Question: I am using EXtJS charts to chart data and for some reason it is expanding to the right of window containing it and when using columns, above the window. It seems to be a scaling issue as with just one column/bar it scales and fits everything in perfectly.

'''
{
title: title,
closable:true,
collapsible: true,
//width: 600,
height: 400,
layout: 'fit',
store: Ext.create('Ext.data.Store', {
fields : [ 'metrics', 'dimensions' ],
data : [ {'metrics':metrics, 'dimensions':dimensions}
]
}),
tbar: [{
text: 'Save Chart',
handler: function() {
Ext.MessageBox.confirm('Confirm Download', 'Would you like to download the chart as an image?', function(choice){
if(choice == 'yes'){
var chart = Ext.getCmp('barchart');
chart.save({
type: 'image/png'
});
}
});
}
}, {
text : 'Add a Date Range',
handler : function() {
DateMenu.showBy(this,"bl");
dateMenuContext=this;
}
}],
items: [
{
xtype: 'chart',
animate: true,
shadow: true,
style: 'background:#fff',
store: store,
legend: {
position: 'right'
},
axes: [{
type: 'Numeric',
position: axesposition,
fields: x,
title: title+String(" [Metrics: "+String(metrics)).concat(((dimensions!=null)&&(dimensions!=""))? String(", Dimensions: "+dimensions+"]") : "]"),
grid: true,
minimum: 0,
label: {
renderer: function(v) {
return String(v);
}
},
roundToDecimal: false
}, {
type: 'Category',
position: categoryposition,
fields: y,
title: false
}],
series: [{
type: tp,
label : {
display : "outside",
color : '#333',
'text-anchor' : 'middle',
field : x
},
axis: seriesaxisposition,
gutter: 80,
xField: y,
yField: x,
highlight: true,
tips: {
trackMouse: true,
width: 140,
height: 28,
renderer: function(storeItem, item) {
this.setTitle(String(item['yField'])+": "+String(item.value[1]));
}
}
}]
},
]
};
'''
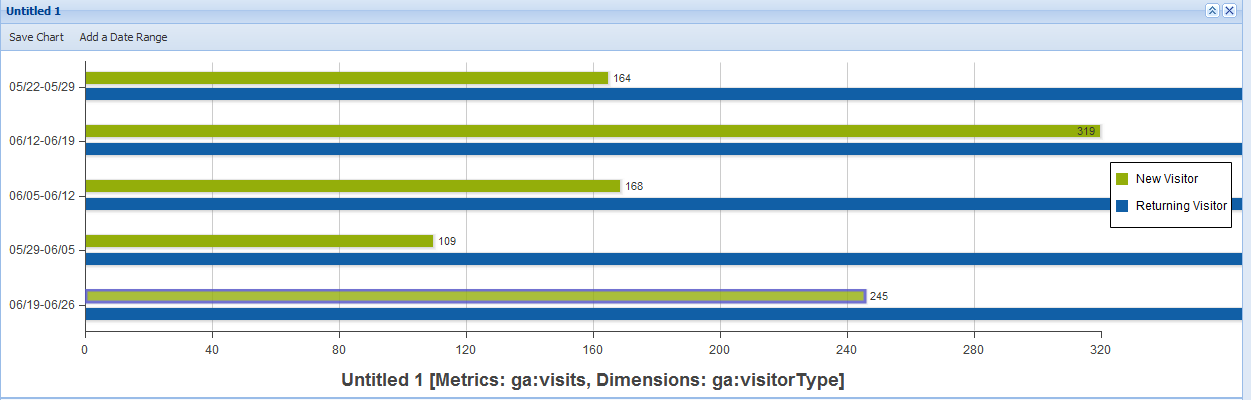
Answer: A Ha! I Had to explicitly define type as int in the field for my store/model. It worked fine before, but for some reason this fixed it.
<URL>